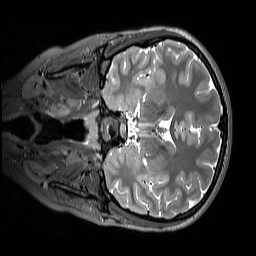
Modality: T2w
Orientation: coronal
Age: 13
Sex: female
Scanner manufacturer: siemens
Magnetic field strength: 3 T
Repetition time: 3.2 s
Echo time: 0.408 s